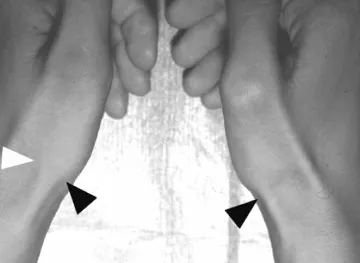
There was no tenderness, swelling, or redness in either hand. The extensor pollicis brevis (EPB) tendon could not be palpated (arrow-head), however. White arrow-head = EPB tendon; black arrow-head = abductor pollicis longus (APL) tendon.
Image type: radiology (x_ray)